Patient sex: M
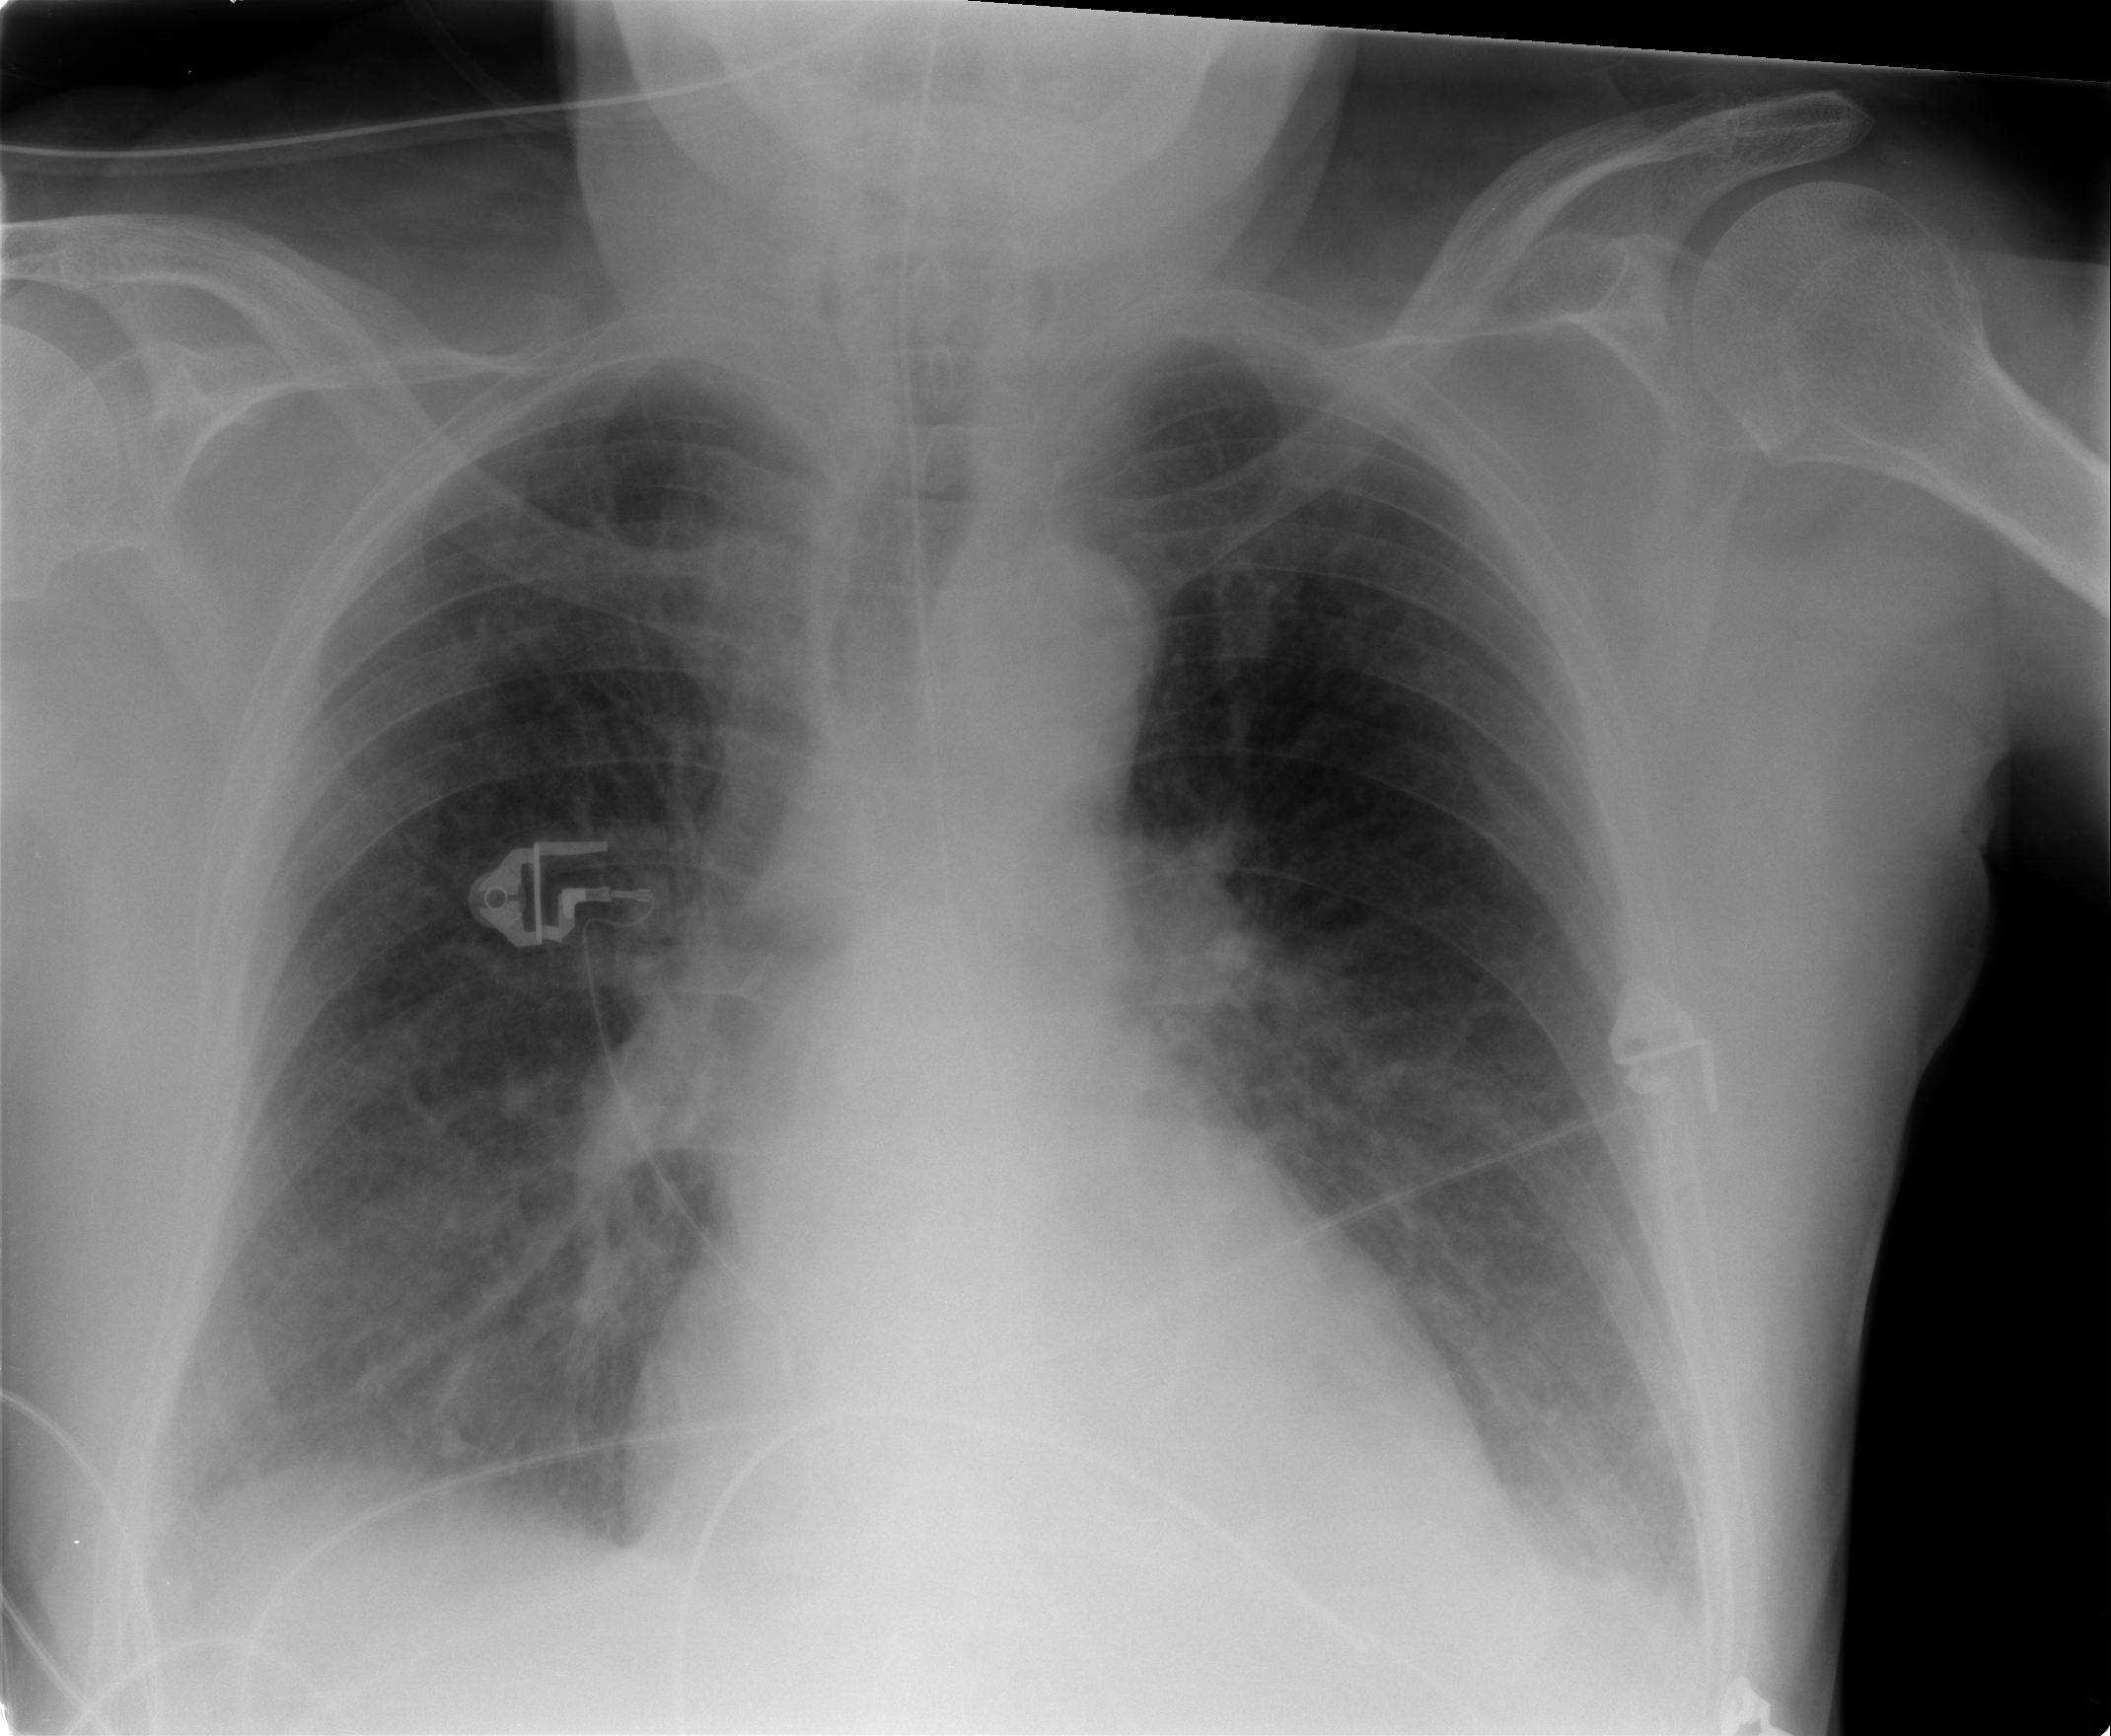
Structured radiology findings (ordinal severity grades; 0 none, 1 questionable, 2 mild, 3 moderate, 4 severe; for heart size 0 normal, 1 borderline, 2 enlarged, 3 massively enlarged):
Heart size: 0
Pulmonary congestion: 3
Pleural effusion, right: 2
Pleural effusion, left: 2
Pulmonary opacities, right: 1
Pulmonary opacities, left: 1
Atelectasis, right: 2
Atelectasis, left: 2